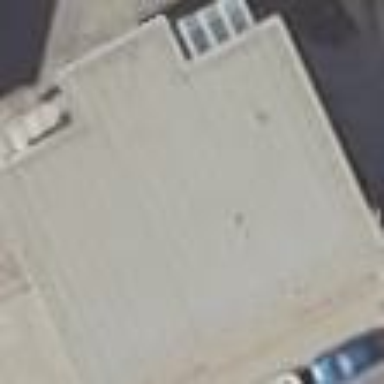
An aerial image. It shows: Commercial building.